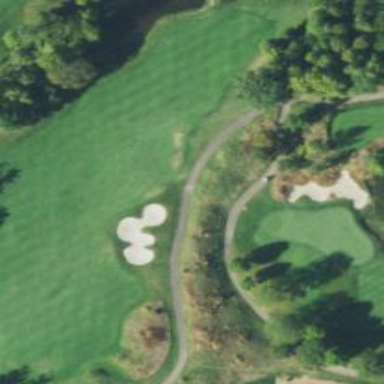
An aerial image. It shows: Path designated for golf carts.